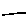
Label: line